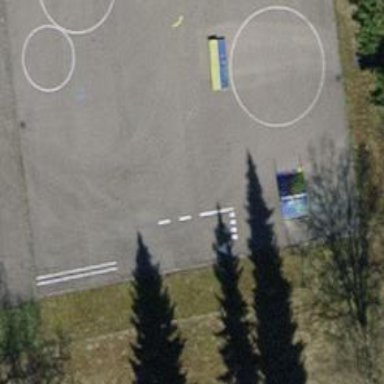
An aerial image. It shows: Asphalt pitch for leisure land activities.